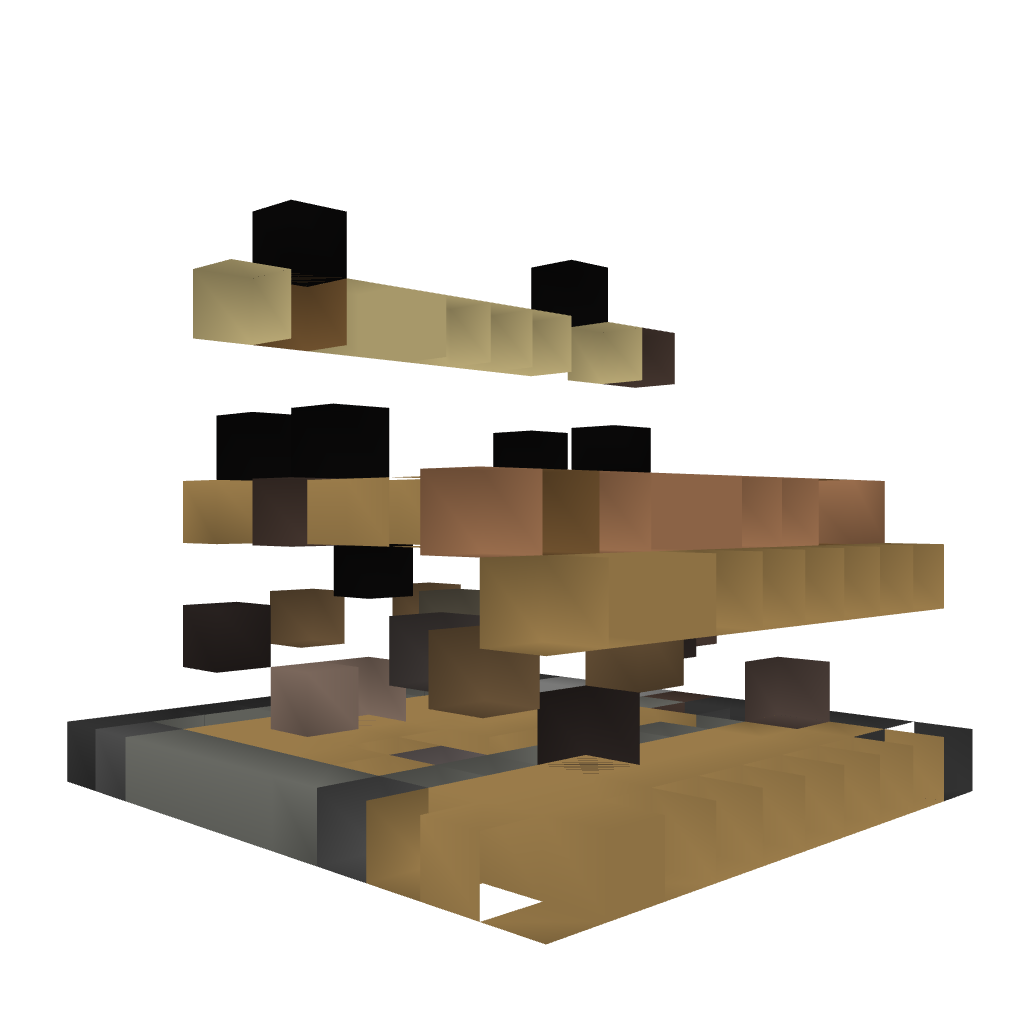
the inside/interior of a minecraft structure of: Small Shack